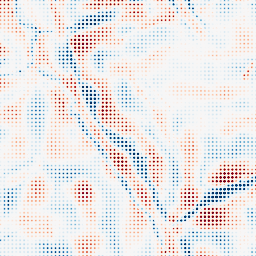
Category: wavelet
Decomposition family: wavelet_biorthogonal
Decomposition parameters: wavelet: bior4.4
level: 5
Upsampling method: sinc_blackman
Upsampling parameters: scale: 8
kernel_size: 4
Upsampling scale: 8